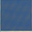
Piece: xx